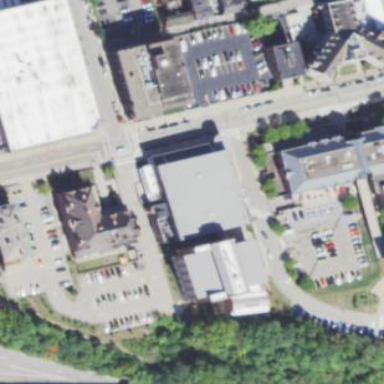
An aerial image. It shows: Part of university building.